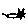
Label: cat